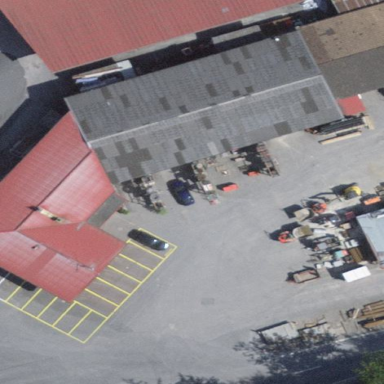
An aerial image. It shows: Industrial building.